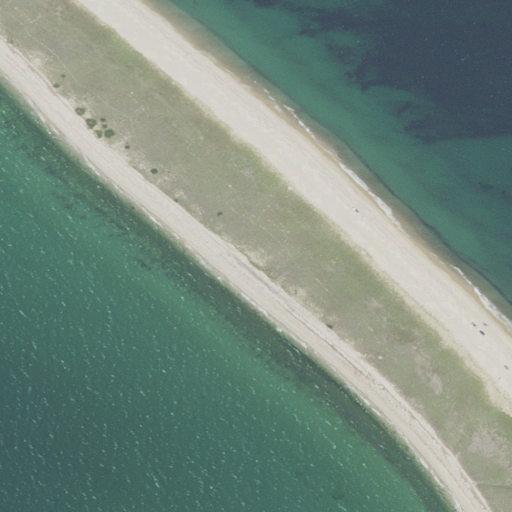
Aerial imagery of isthmus in Massachusetts named The Galls containing open water, barren land, and grassland